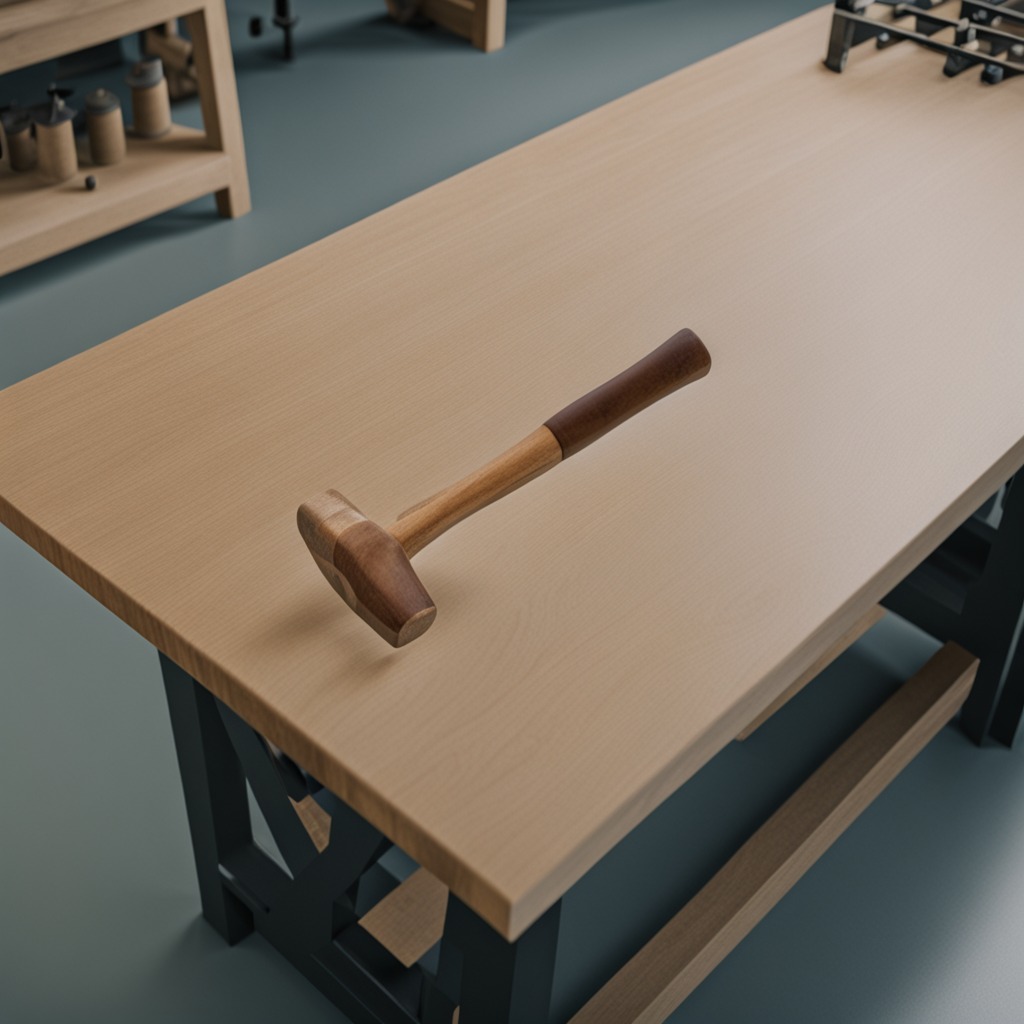
A hammer lies on a workbench inside a coastal fishing gear workshop.